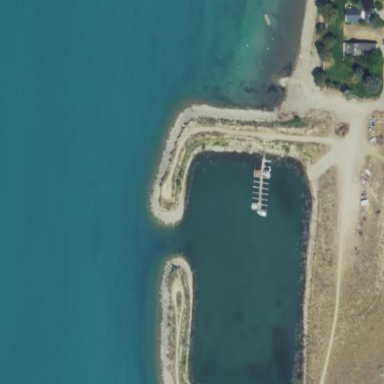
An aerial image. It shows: Marina on leisure land.